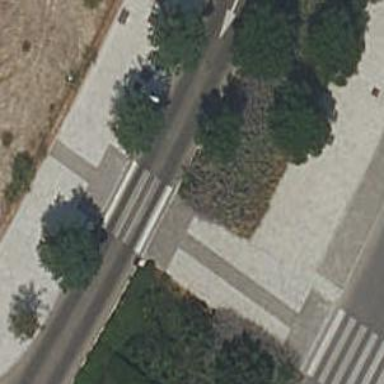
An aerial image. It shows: Uncontrolled crossing on the road.